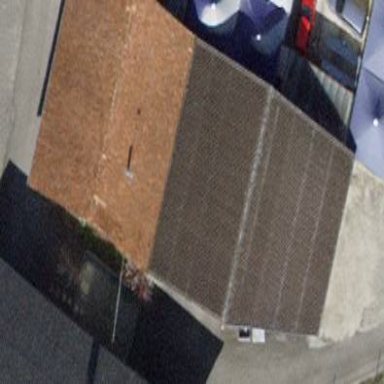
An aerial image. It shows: Part of building.